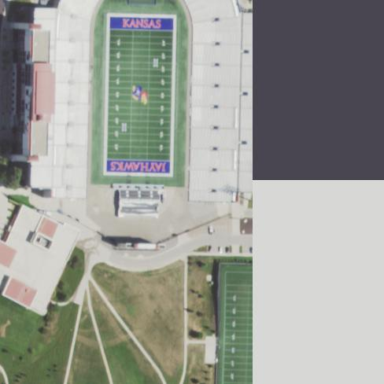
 used for leisure and sports activities."